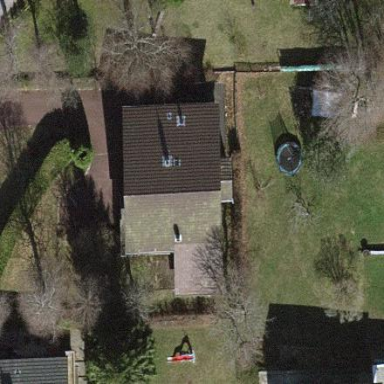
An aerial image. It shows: Detached building with gabled roof.